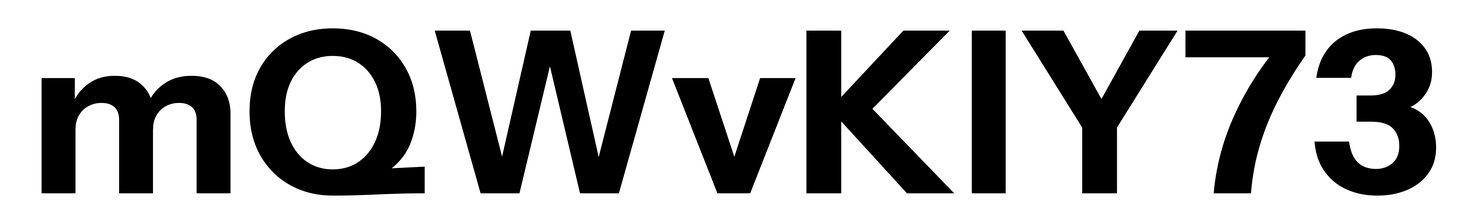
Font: InstrumentSans_Bold